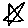
Label: star